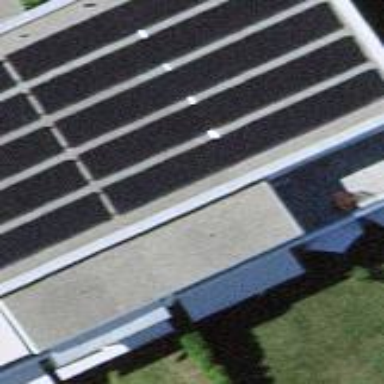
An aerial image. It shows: Solar power generator.